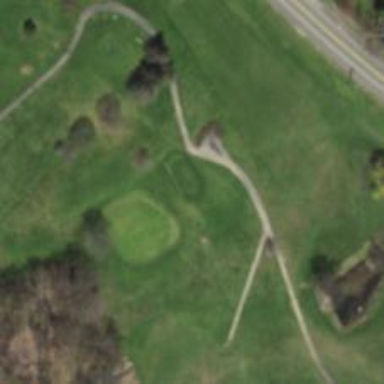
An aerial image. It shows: View of golf hole.